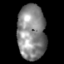
Tissue: skin
Cell type: Epithelial cells
Senescence score: 0.2843
Nuclear area (px): 1525
Mean DAPI intensity: 136.064